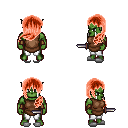
a pixel art fantasy rpg character, male body template, orc, green skin, brown tunic, white pants, red left-swept hairstyle, cloth bracers, white slippers, dagger, four views (front, back, left, right), 2x2 character sprite sheet, small pixel art, hard edges, no anti-aliasing